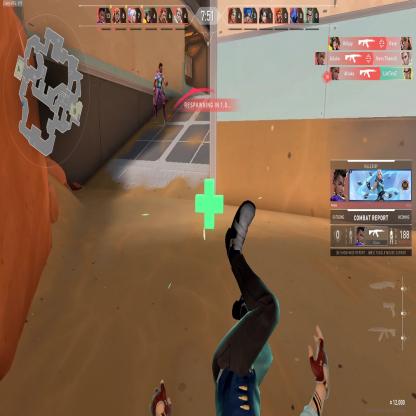
Label: enemy